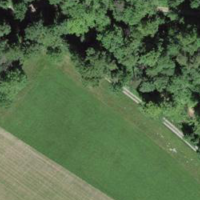
EUNIS habitat code: 52
Species observed at this site:
Euphorbia cyparissias